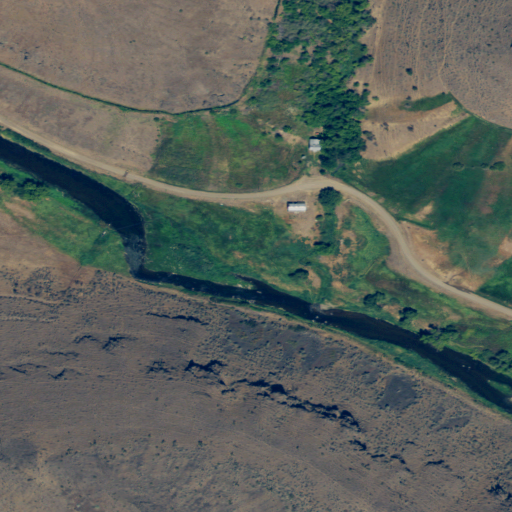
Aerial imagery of valley in Oregon named Dry Gulch containing shrub, cultivated crops, open development, grassland, woody wetlands, low intensity development, and herbaceous wetlands